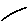
Label: line